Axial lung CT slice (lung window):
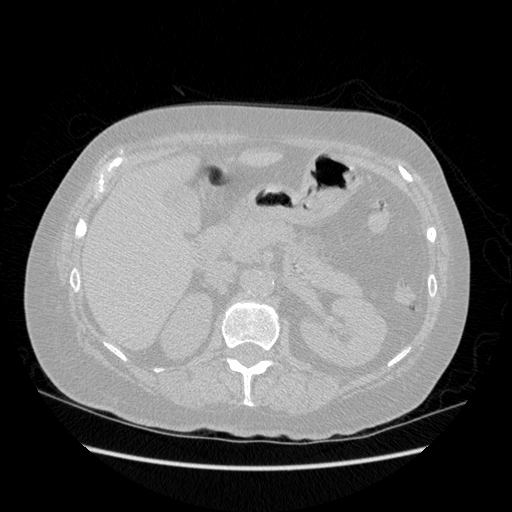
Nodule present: no